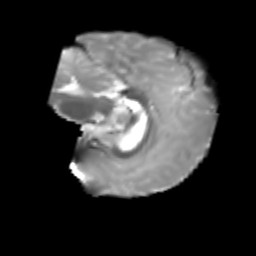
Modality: T2w
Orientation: sagittal
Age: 6
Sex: male
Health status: healthy